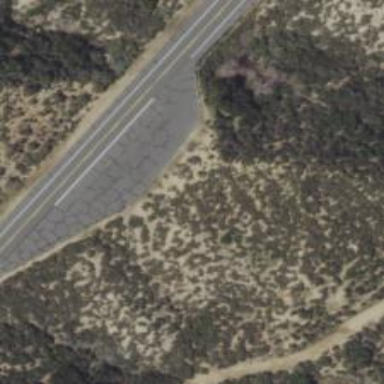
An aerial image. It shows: Rest area along the road.